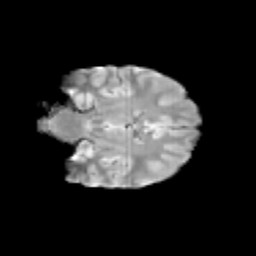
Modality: T2w
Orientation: coronal
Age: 12
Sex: female
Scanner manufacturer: siemens
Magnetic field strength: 3 T
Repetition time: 3.8 s
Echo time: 0.07 s